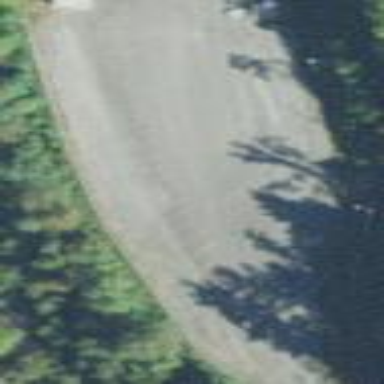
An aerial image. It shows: Parking area with asphalt surface.